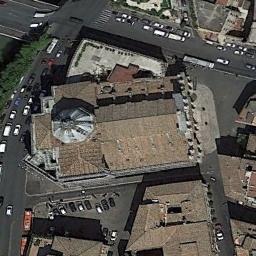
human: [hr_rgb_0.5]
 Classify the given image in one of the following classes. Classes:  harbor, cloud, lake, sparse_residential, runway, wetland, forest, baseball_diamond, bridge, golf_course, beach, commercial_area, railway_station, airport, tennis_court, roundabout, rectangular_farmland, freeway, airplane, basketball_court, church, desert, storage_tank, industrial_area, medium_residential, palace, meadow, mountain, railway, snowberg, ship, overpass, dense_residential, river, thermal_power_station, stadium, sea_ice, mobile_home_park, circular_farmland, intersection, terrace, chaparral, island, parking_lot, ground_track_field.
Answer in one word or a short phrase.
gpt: church